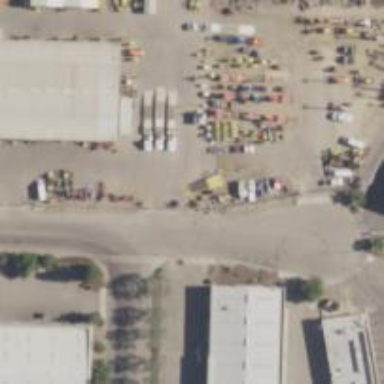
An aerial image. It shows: Commercial area.